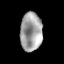
Tissue: prostate
Cell type: T cells
Senescence score: 0.3144
Nuclear area (px): 830
Mean DAPI intensity: 160.602